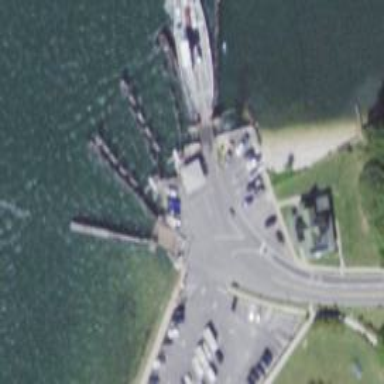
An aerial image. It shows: Ferry terminal.